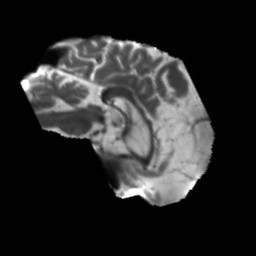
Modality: T2w
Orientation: sagittal
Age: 49
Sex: male
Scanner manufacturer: siemens
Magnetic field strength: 3 T
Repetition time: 5.25 s
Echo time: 0.08 s